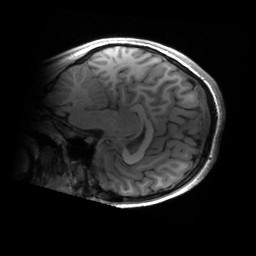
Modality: T1w
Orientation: sagittal
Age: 16
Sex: female
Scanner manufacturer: siemens
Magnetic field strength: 3 T
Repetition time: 2.53 s
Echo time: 0.00297 s